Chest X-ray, AP view. Patient: 34 years old, sex M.
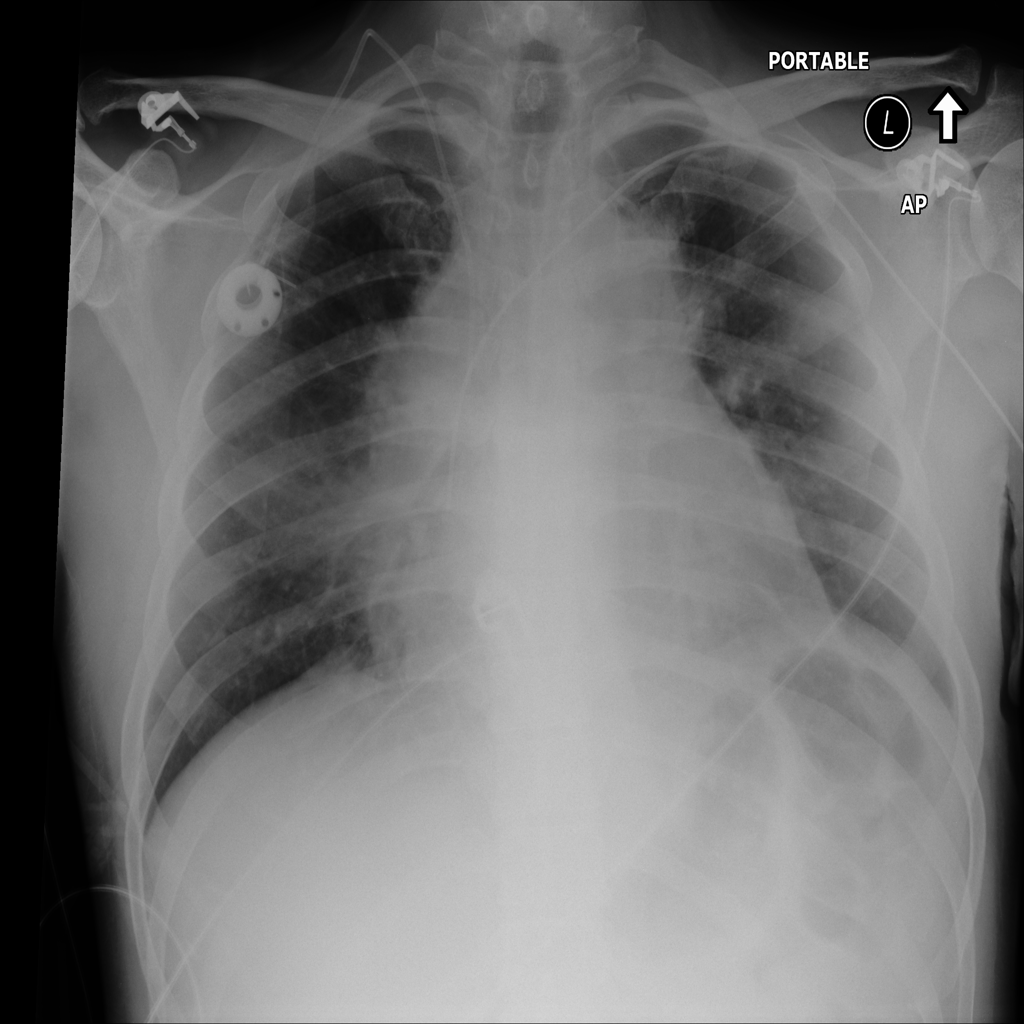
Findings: Fibrosis